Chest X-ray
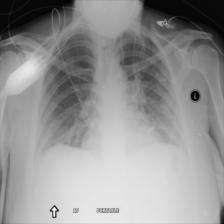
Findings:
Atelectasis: negative
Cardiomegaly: negative
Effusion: negative
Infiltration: negative
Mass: negative
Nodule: negative
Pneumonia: negative
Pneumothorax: positive
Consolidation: negative
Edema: negative
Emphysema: negative
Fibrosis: negative
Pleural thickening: negative
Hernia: negative